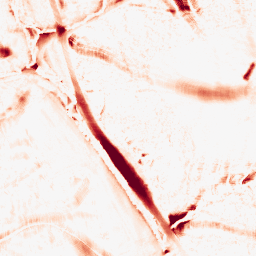
Category: morphological
Decomposition family: morphological_ellipse
Decomposition parameters: operation: opening
width: 30
height: 30
Upsampling method: edge_directed
Upsampling parameters: scale: 2
Upsampling scale: 2